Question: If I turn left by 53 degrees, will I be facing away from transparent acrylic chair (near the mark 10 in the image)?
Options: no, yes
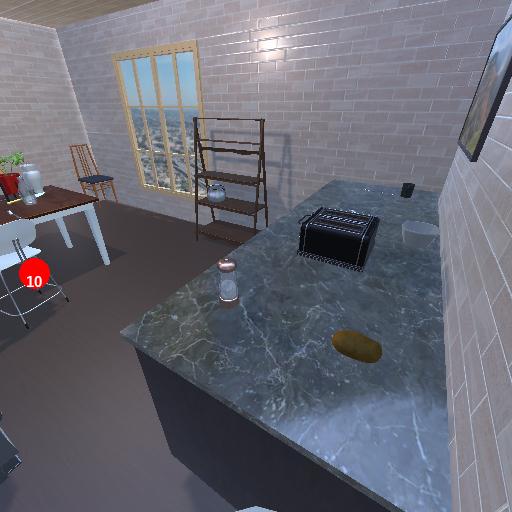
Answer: no